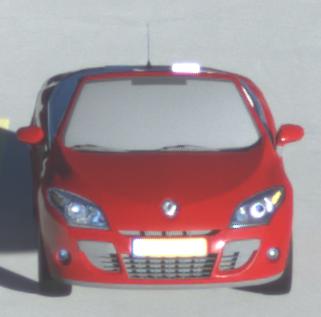
Make: Renault
Model: Mégane Coupé-Cabriolet 1.6 16V 110
Detailed model: Mégane (III) Coupé-Cabriolet
Model produced from: 2010/06
Model produced until: 2013/03
Doors: 2
Color: red
Road condition: dry road
Daytime: sunrise or sunset
Contrast: high contrast